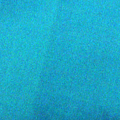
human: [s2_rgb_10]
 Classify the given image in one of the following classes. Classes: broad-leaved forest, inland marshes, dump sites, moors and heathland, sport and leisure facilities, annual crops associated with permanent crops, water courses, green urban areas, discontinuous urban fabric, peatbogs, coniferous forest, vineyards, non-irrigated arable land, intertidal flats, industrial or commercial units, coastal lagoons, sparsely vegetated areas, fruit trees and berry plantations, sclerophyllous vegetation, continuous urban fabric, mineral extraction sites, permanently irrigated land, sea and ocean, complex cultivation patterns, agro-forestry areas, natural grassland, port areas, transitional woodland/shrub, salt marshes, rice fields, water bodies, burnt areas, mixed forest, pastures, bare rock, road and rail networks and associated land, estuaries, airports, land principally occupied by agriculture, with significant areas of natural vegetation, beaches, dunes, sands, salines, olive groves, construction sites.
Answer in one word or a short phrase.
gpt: sea and ocean